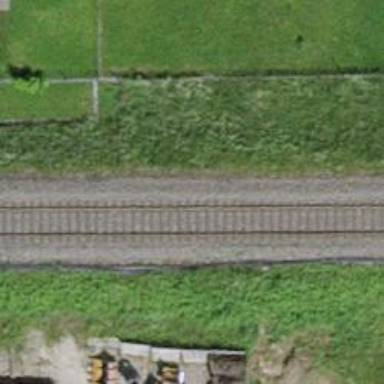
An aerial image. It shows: One track with electrified contact line.